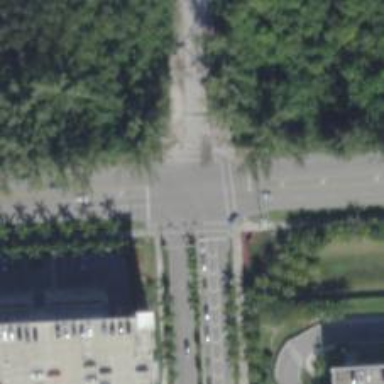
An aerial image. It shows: Tertiary road.